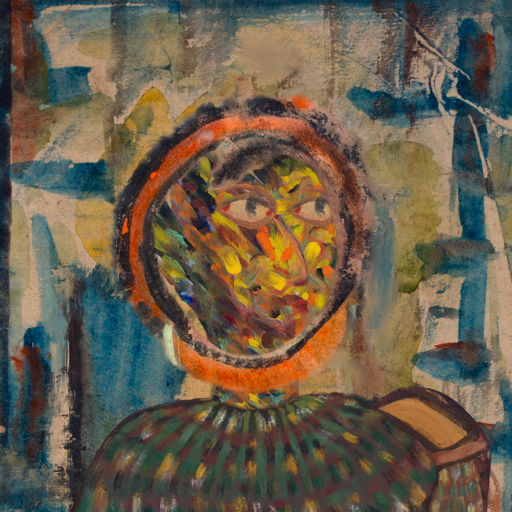
Background: Orphan, Head And Neck Side: An_Impression, Face Side: GypsyMother, Bust: After_Raid, Hair Side: Childish, Head Accessory: Blank, Second Necklace: Blank, Necklace: Blank, Baby: Blank